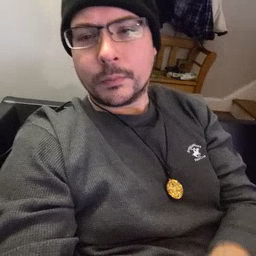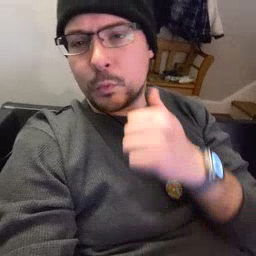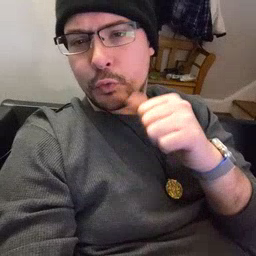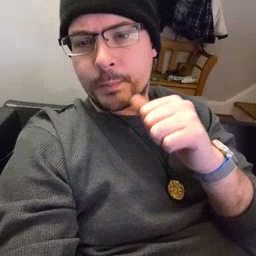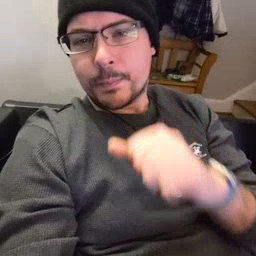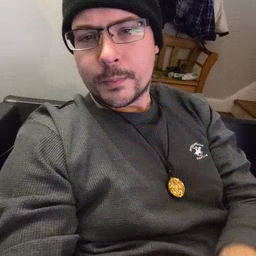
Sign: girl